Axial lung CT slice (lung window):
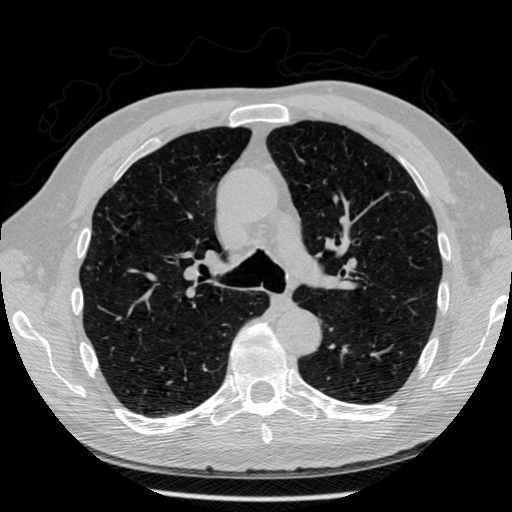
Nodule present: yes
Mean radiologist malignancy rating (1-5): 4